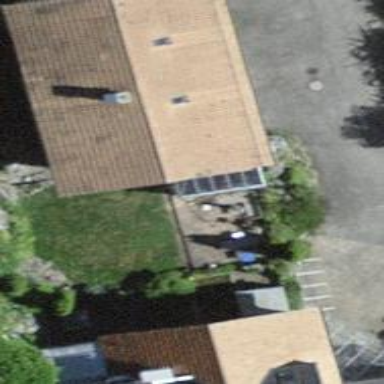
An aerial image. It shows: Residential building.